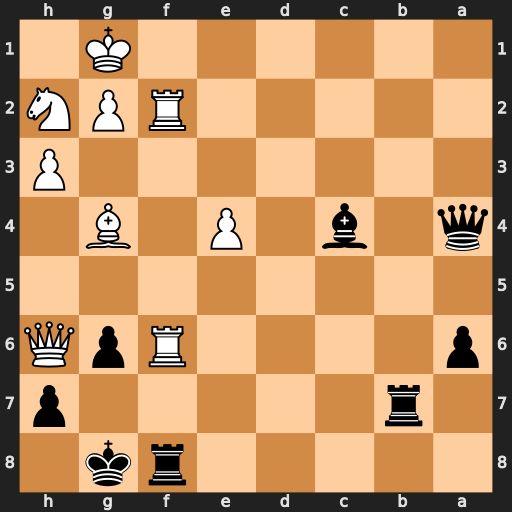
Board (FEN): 5rk1/1r5p/p4RpQ/8/q1b1P1B1/7P/5RPN/6K1
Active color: b
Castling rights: -
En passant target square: -
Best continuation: Qa1+ Rf1 Qd4+ Kh1 Rxf6